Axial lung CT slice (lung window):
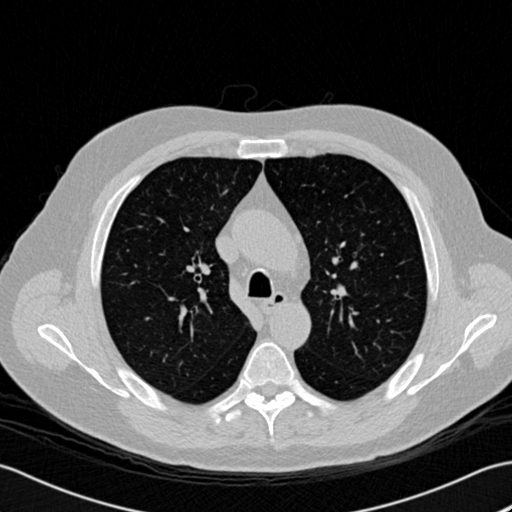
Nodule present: no